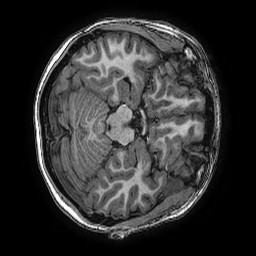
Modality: T1w
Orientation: axial
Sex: female
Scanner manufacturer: ge
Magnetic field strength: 3 T
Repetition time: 0.0077 s
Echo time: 0.003436 s